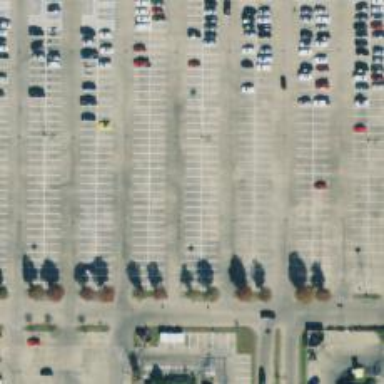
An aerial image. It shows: Parking space is available.